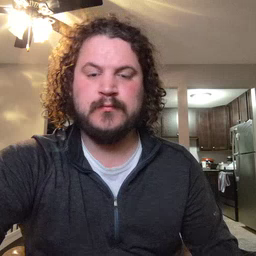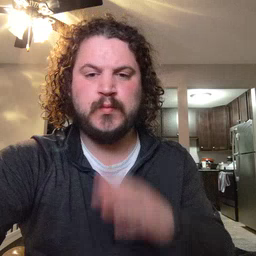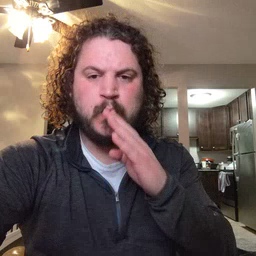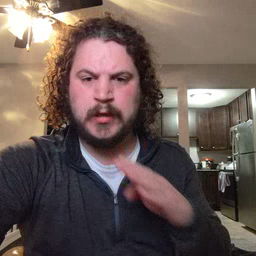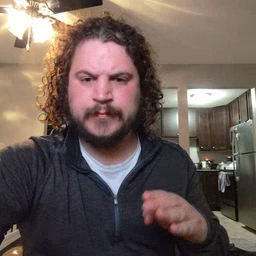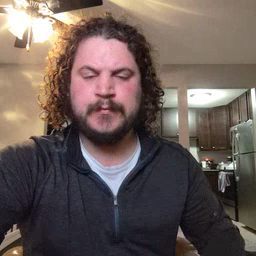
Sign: quiet